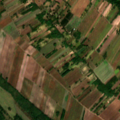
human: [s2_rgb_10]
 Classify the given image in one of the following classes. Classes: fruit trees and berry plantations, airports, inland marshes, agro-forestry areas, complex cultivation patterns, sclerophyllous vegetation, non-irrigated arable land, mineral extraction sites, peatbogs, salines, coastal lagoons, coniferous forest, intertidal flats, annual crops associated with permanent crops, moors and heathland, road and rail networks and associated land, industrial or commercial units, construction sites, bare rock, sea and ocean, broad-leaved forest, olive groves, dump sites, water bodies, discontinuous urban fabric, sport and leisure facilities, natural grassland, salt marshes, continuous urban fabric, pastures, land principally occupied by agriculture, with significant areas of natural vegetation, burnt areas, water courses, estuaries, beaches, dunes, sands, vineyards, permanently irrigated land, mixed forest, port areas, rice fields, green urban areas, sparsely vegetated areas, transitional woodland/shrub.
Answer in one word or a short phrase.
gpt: non-irrigated arable land, land principally occupied by agriculture, with significant areas of natural vegetation, broad-leaved forest, natural grassland, transitional woodland/shrub